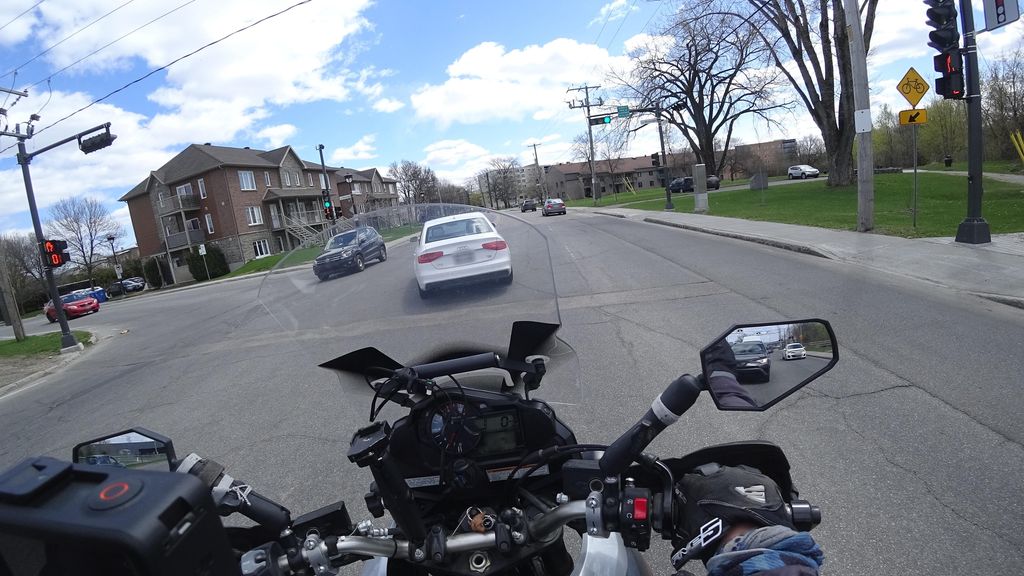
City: quebec_city